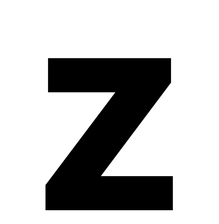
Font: Roboto_ExtraBold